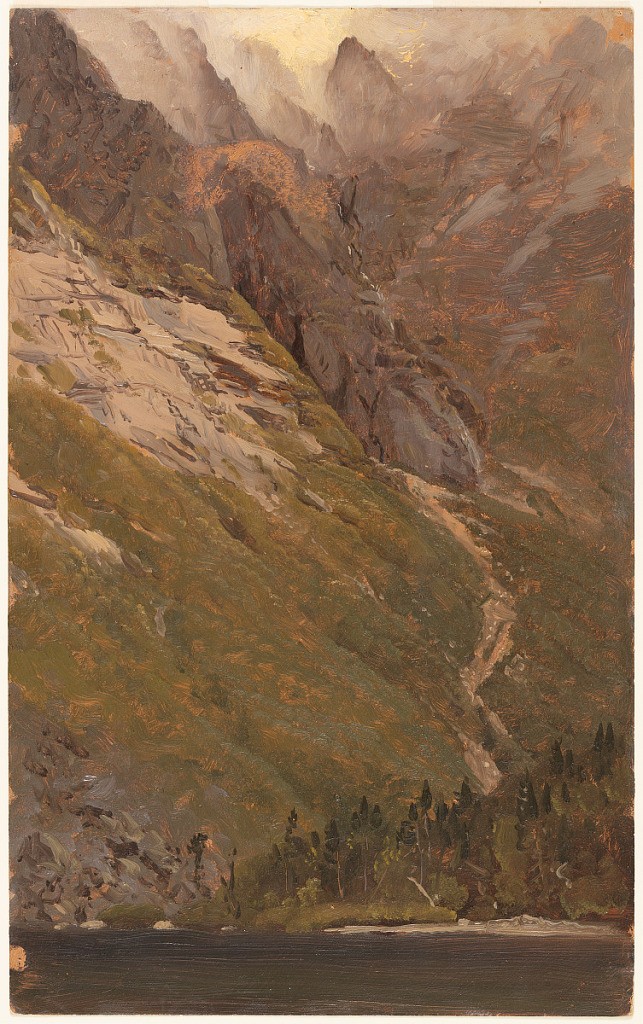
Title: The Great Basin of Mount Katahdin, Maine
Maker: Frederic Edwin Church, American, 1826–1900
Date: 1877
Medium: Oil and graphite on paperboard
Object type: Drawing
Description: Landscape sketch showing a detailed view of Chimney Pond and the Great Basin of Mt. Katahdin in Maine, viewed from the northern shore of the pond. The water's dark surface comprises the immediate foreground and encounters the sloping and heavily wooded opposite shoreline in the middle distance. Behind, the northern face of Mt. Katahdin rises abruptly into the low-lying clouds, which obscure its rocky, serrated ridge in a diaphanous veil of glowing mist. The mountainside itself has vegetation and undergrowth on its lower slopes and is rugged and bald closer to the ridge. Thinly applied, the paint frequently reveals the underlying light brown ground. In the upper left, upper right, and lower left corners, paint is absent around pinholes, suggesting that Church himself pinned the paperboard to an easel or other support.